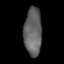
Tissue: lung
Cell type: Myeloid cells
Senescence score: 0.5736
Nuclear area (px): 837
Mean DAPI intensity: 97.974